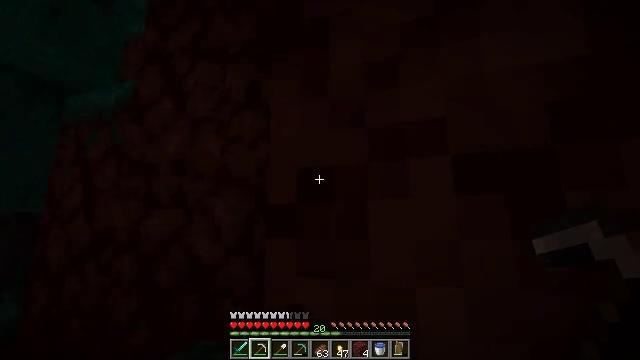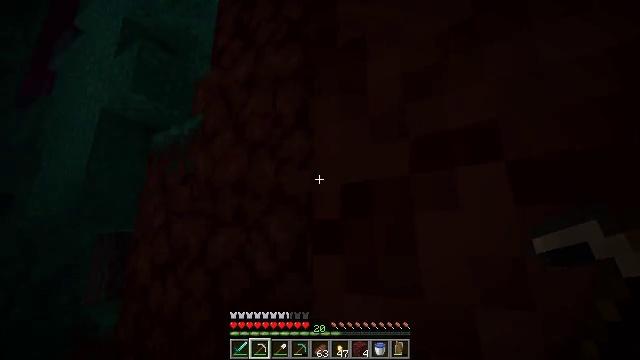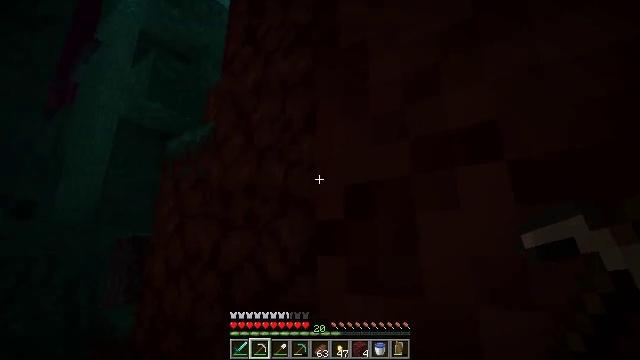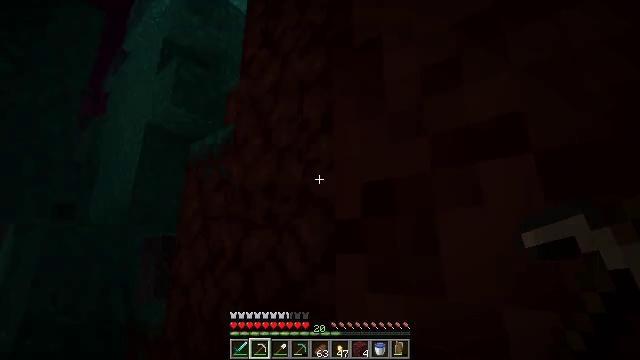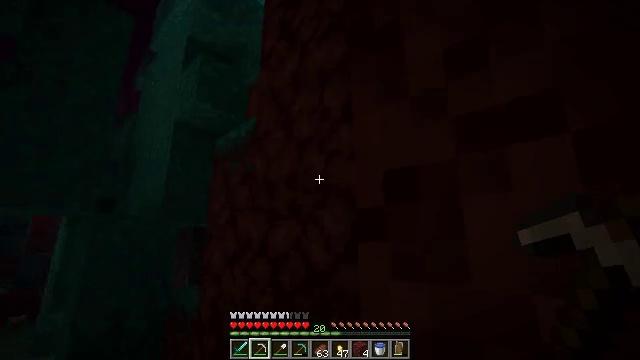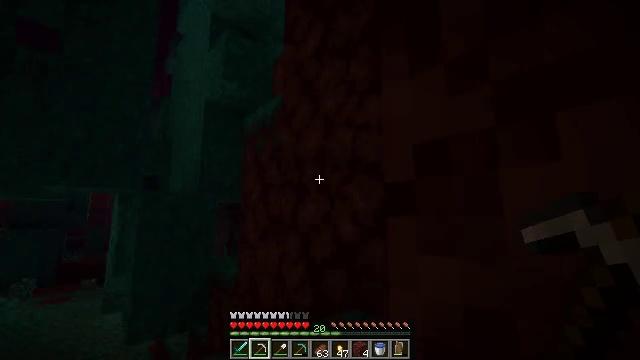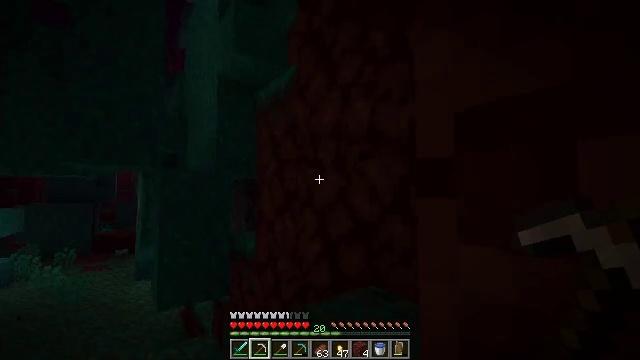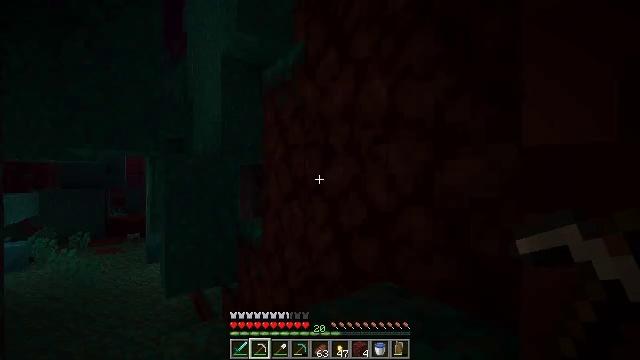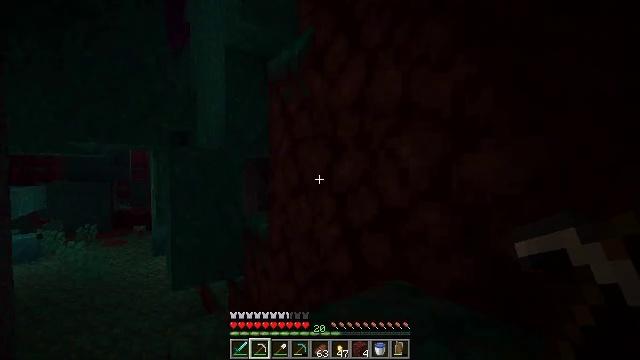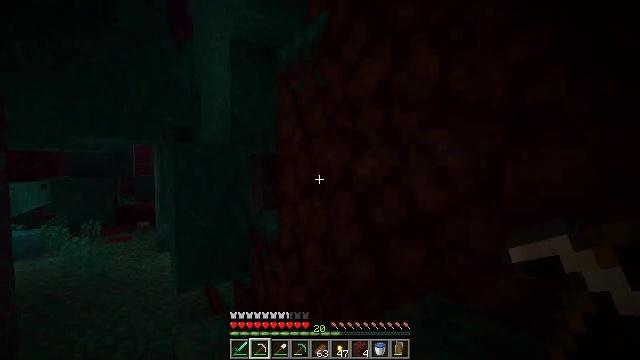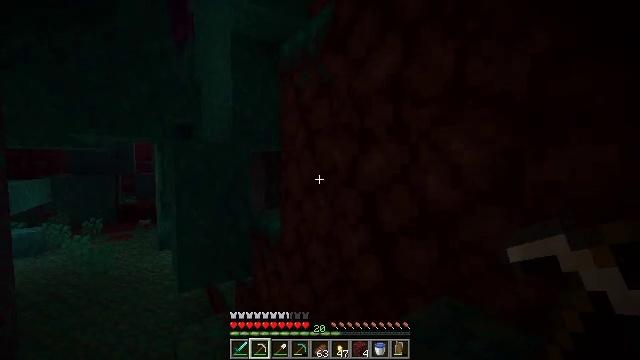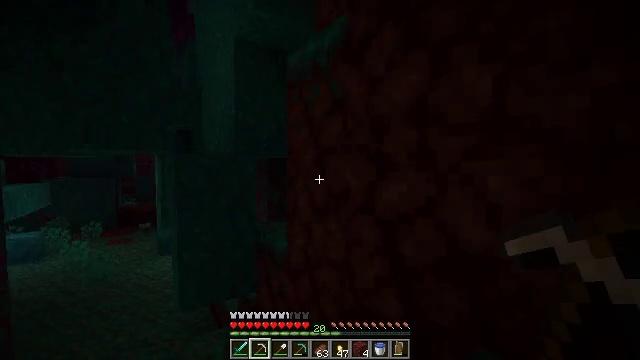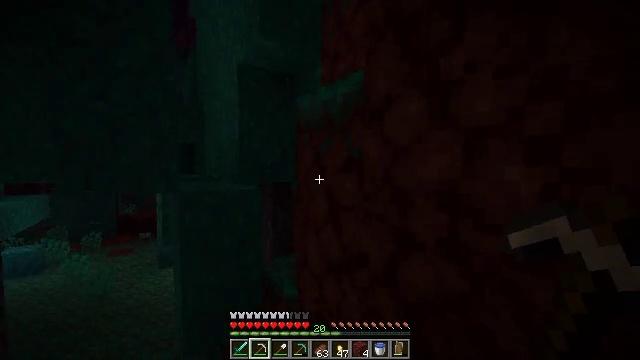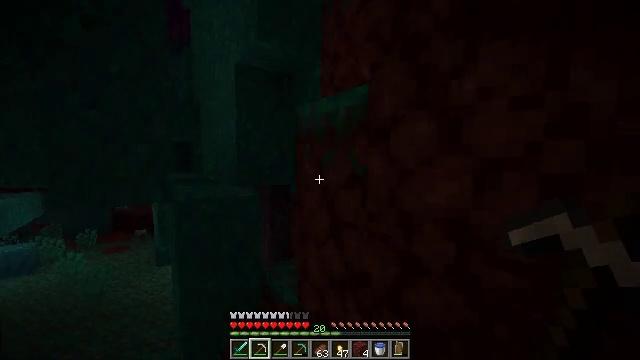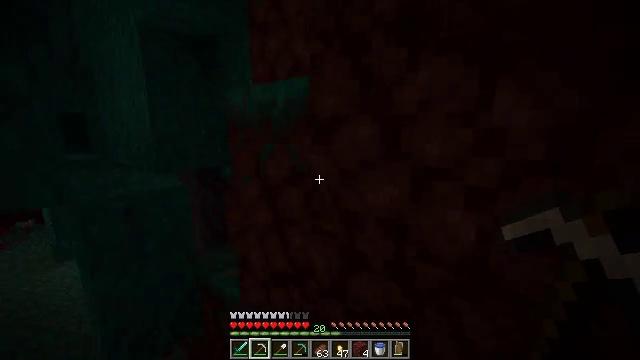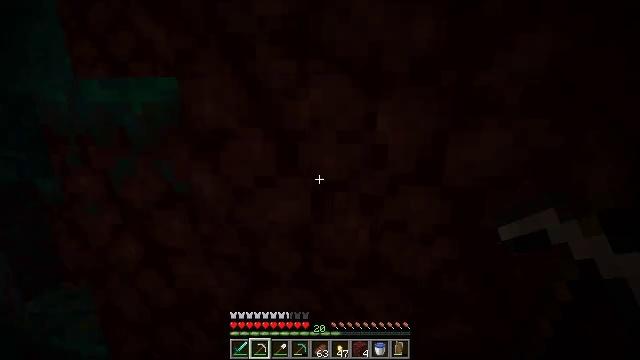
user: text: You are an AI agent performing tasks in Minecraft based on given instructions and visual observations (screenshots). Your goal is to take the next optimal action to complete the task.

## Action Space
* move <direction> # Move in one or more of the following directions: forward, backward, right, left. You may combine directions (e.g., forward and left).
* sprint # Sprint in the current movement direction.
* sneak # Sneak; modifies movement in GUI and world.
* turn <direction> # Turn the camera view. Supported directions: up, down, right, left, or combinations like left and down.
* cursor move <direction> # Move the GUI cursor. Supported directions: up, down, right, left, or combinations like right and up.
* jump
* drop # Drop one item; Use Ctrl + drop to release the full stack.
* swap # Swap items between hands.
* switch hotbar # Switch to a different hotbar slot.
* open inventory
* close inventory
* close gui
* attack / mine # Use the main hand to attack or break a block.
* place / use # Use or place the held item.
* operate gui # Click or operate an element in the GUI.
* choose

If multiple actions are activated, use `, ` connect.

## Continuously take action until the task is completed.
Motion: motion action
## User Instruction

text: Get warped nylium by digging.
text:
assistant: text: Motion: turn left and up
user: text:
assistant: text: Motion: turn left
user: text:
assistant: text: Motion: turn left
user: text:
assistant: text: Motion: turn left and down
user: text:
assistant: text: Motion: turn left and down
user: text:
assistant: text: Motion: move forward, turn left and down
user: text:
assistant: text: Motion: move forward, turn left and down
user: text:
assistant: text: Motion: move forward, turn down
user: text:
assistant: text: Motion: move forward
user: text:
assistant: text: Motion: move forward
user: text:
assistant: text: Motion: move forward, jump
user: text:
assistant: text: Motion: move forward, jump
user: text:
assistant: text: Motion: move forward, turn down, jump
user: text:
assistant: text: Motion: move forward, turn right and down, jump
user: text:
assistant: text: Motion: move forward, turn right and down
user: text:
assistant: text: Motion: move forward, turn right and up
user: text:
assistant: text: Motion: move forward and move right, turn right and up
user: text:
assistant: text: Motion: move forward and move right, turn right and up
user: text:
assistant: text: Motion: move forward and move right, turn right and up
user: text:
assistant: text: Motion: move forward, turn right and up
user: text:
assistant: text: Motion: move forward, turn right and up
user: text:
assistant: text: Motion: turn right and up
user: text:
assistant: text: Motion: turn right and up
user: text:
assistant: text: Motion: attack / mine
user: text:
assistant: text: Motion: attack / mine
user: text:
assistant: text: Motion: turn right and down, attack / mine
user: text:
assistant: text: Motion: turn right and down, attack / mine
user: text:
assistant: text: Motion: turn right and down, attack / mine
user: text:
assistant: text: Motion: attack / mine
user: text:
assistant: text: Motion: attack / mine